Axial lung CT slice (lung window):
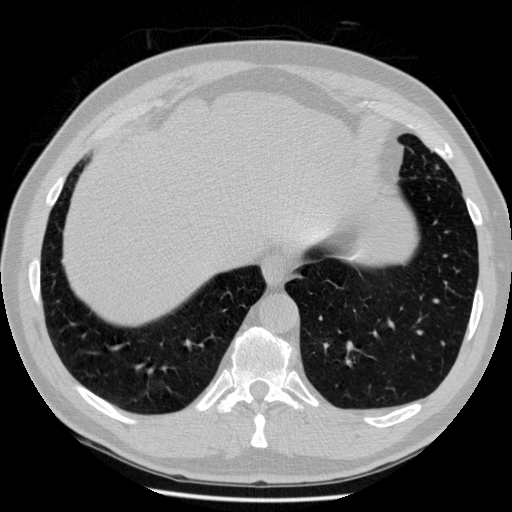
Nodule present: no